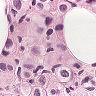
Metastatic tissue present: yes